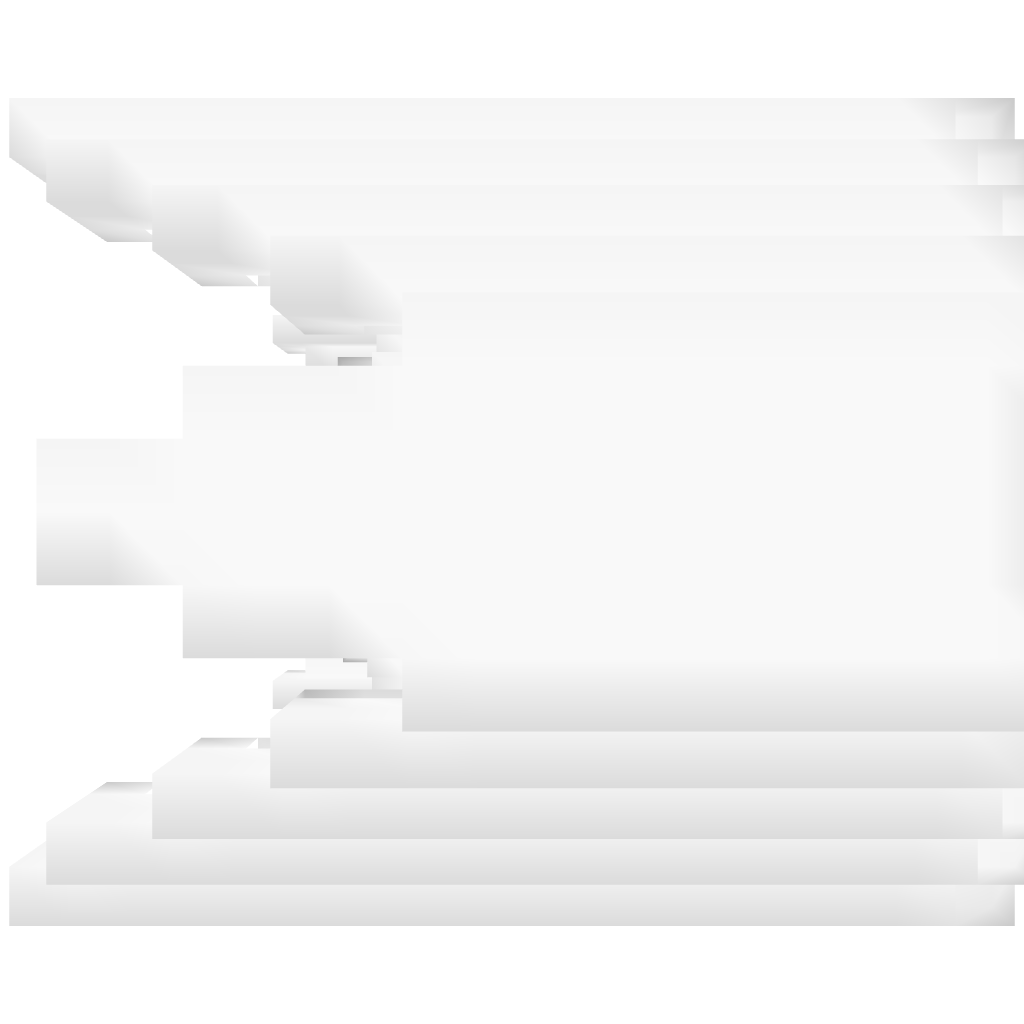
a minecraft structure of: Tie assassin bad low quality